Question: I am working on latest version of Lucene 4.10.2, incorporated with Java as frontend and Oracle 12c as database.
I have indexed one user table having 1 million rows. (Keep LinkedIn user table in mind)
Can anyone explain me what exactly happens to the folder (where files are indexed) when we add document / update document / delete document ?
Attaching a sample image:

I'm trying to understand the file structure of Lucene folder where all indexed files are placed.
This is just one-many relationship structure (we search without logging in), later on I'll move on to many-many relationship (Connections, connection of connection, 1:1 index folder for users).
Let me know if my approach is right/wrong.
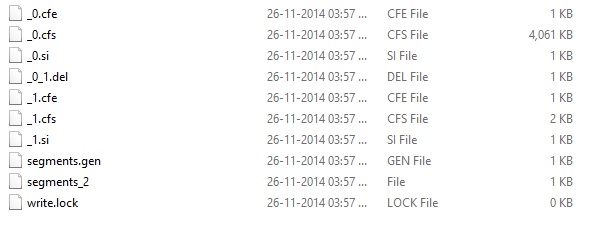
Answer: A Lucene index consists of multiple "segments". Each segment is only written once, either when you call 'commit()', or when 'commit()' is called automatically (by setting IndexWriter to auto-commit when RAM usage reaches a given threshold). Usually when you search an index, each segment is searched sequentially and the results are merged together. The reason that Lucene works this way is because modifying a segment would be a very slow process. Segments can be merged together to improve search performance. [1]
In your example, files beginning with '_0' are the first segment and files beginning with '_1' are the second segment. The '.cfe' and '.cfs' files are "compound files", they contain all of the index files for that segment (sort of like a zip file). See the <URL> for more information.
So your three operations work like this:
Documents will always be added to a new segment.
Deleted documents are not actually removed from the index. Instead, a flag is set to indicate that the document is deleted. Documents that are not deleted are known as "live docs". Deleted documents still influence scoring via the Document Frequency field, and this isn't updated until segments are merged.
An update is just an atomic add and delete.
<URL>